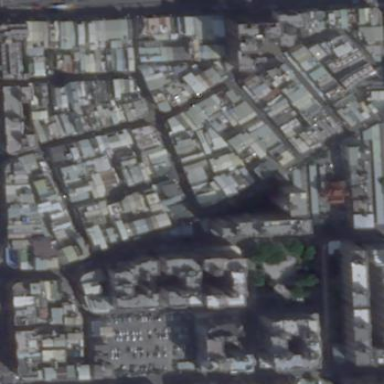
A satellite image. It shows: Residential area.